Question: I declared a variable in a script:
'''
private int count;
'''
Init it at 'Awake()' method:
'''
void Awake()
{
count = 1;
}
'''
Keep checking an print the value of it:
'''
void Update ()
{
Debug.Log(count);
}
'''
Then declared a method to change the value of this variable:
'''
public void ChangeValue()
{
count = 2;
Debug.Log("button has being pressed!");
Debug.Log(count);
}
'''
Then create a button to call this method to change the value, the value that print out in update() method does not change without any error.
Here is the log:

No matter how many times I pressed the button, the count variable in 'Update()' method is still "1".
How can I update the variable value inside the 'Update()' method?
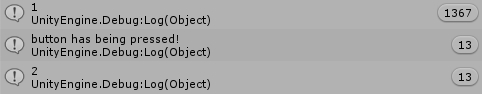
Answer: Your script is either attached to the-same GameObject twice or attached to multiple GameObjects. The images below shows how to easily find out and fix it for each scenario.
Your script is attached to the-same GameObject more than once:
<URL>
Your script is attached to multiple GameObjects:
<URL>
---
That should solve your problem. If not then it's a comibation of this and is enabled. So you must also disable too as <URL> mentioned.
<URL>